Question: I have the following problem:
I am compiling C#-code at runtime using the 'CSharpCodeProvider' in 'Microsoft.CSharp'. The created application runs perfectly, if I double-click on the generated file.
If, however, I am loading my created assembly with 'Assembly.Load' and invoking the entrypoint-method with 'Assembly.Load("...").EntryPoint.Invoke(null, null)', I get a .
---
The is referring to the value of the '.EntryPoint'-Property.
When I debug the variable containing the loaded Assembly, VisualStudio shows the following:

<URL>
The error is in German and means
---
I want to add at this point that my generated assembly is optimized (I also added the compiler argument '/optimize-', which prevents optimization.)
---
I performed an other test to determine the error source by trying this Code:
'''
Assembly asm = Assembly.LoadFile(Assembly.GetExecutingAssembly().Location);
asm.EntryPoint.Invoke(null, argv);
'''
This code is also throwing a at the line containing the 'Invoke'-call.
---
Does someone here know, where this error is coming from and I can solve it?
Thank you very much :)
---
The entrypoint-method is defined as follows:
'''
namespace tmp
{
public static class Program
{
[STAThread]
public static void Main(string[] argv)
{ ... }
}
}
'''
I also tried to invoke it with '.EntryPoint.Invoke(null, new string[]{"test", "argument"})', but it didn't solve the problem :/
I found my error - please look at the comment from <URL> and myself for the soulution
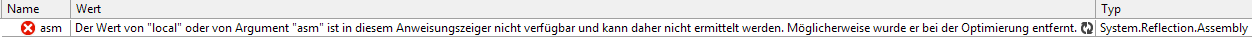
Answer: Copy and paste from <URL>:
'''
// Get your assembly.
Assembly asm = Assembly.LoadFile(Assembly.GetExecutingAssembly().Location);
// Get your point of entry.
MethodInfo entryPoint = asm.EntryPoint;
// Invoke point of entry with arguments.
entryPoint.Invoke(null, new object[] { new string[] { "arg1", "arg2", "etc" } } );
'''
If you want to access an assembly from an embedded resource, use this snippet:
'''
byte[] yourResource = Properties.Resources.YourResourceName;
Assembly asm = Assembly.Load(yourResource);
'''